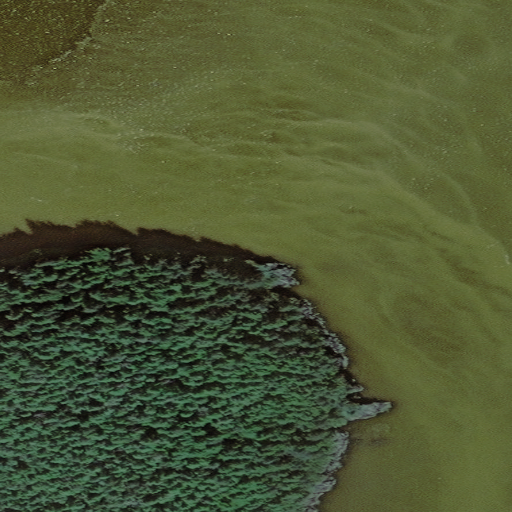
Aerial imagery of cape in Alaska named Knot Point containing only unknown